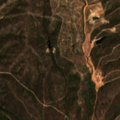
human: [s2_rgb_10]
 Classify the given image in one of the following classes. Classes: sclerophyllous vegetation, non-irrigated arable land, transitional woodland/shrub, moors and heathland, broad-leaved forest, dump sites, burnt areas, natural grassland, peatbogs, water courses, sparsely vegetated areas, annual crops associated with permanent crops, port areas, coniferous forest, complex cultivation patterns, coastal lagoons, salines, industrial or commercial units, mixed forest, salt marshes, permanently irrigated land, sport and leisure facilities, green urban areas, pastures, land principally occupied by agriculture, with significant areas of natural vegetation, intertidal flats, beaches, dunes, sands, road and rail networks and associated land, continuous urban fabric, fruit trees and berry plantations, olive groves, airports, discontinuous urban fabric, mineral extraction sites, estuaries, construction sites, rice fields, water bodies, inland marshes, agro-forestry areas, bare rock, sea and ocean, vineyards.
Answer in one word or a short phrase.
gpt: broad-leaved forest, transitional woodland/shrub